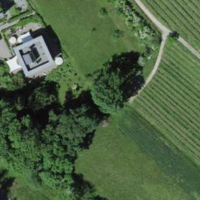
EUNIS habitat code: 53
Species observed at this site:
Gonepteryx rhamni
Glis glis